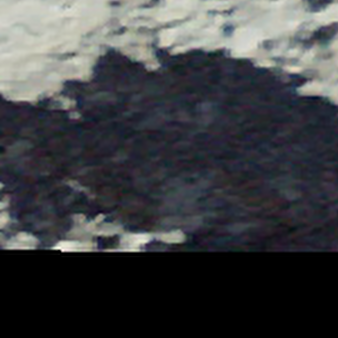
Label: other